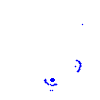
Particle: kaon